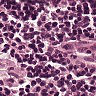
Metastatic tissue present: no